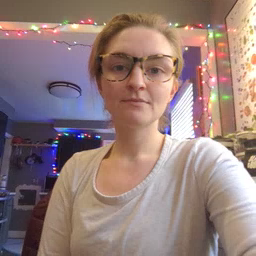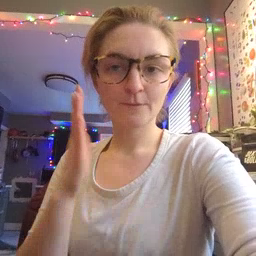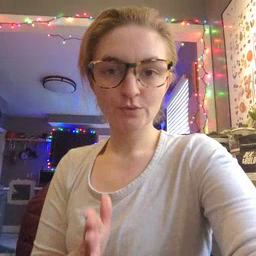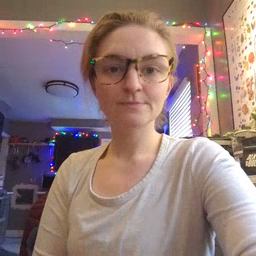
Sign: person